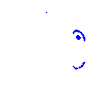
Particle: kaon